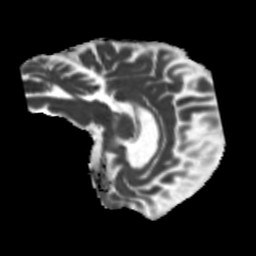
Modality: MD
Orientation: sagittal
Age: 60
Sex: male
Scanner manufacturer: siemens
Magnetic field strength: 3 T
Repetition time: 5.25 s
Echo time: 0.08 s